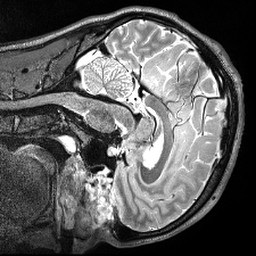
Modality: T2w
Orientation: sagittal
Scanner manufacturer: siemens
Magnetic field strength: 3 T
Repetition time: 3.2 s
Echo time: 0.566 s